Interaction volume radius: 5 \u00c5
Interaction volume height: 10 \u00c5
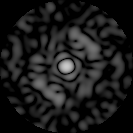
Disorder parameter: 0.8268